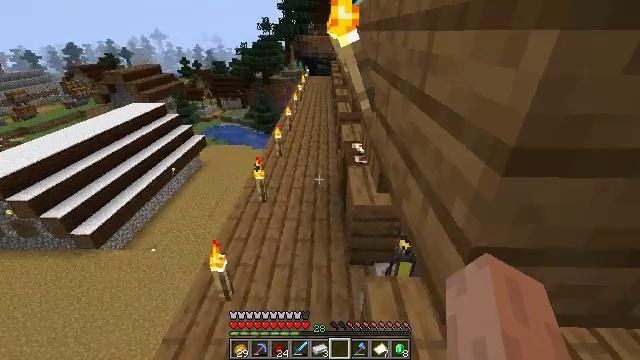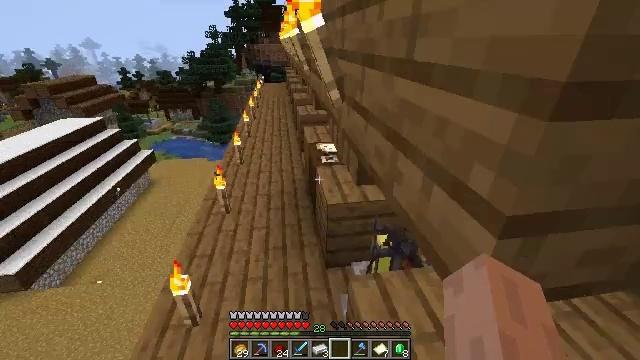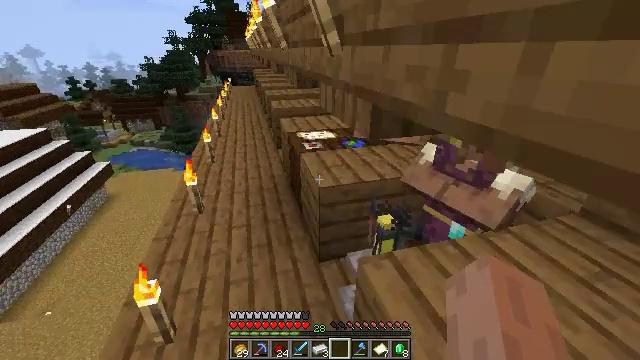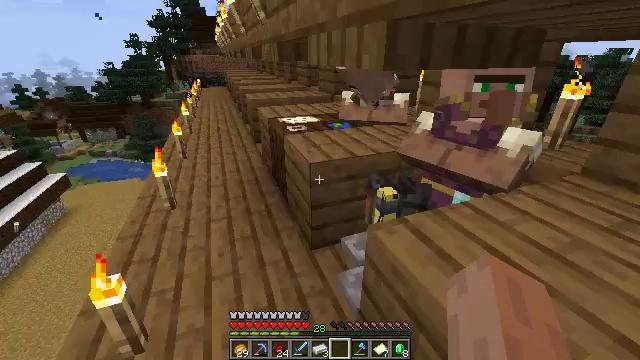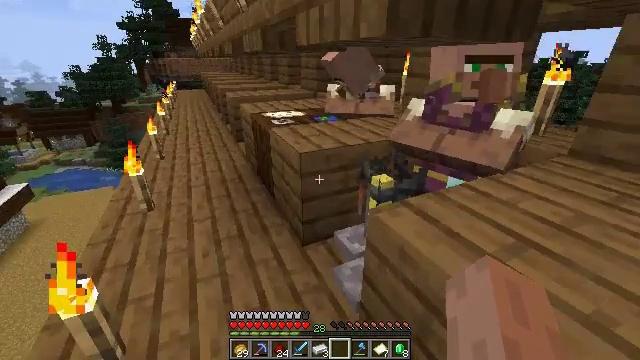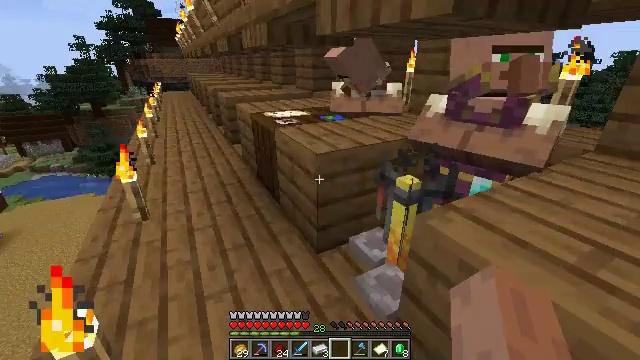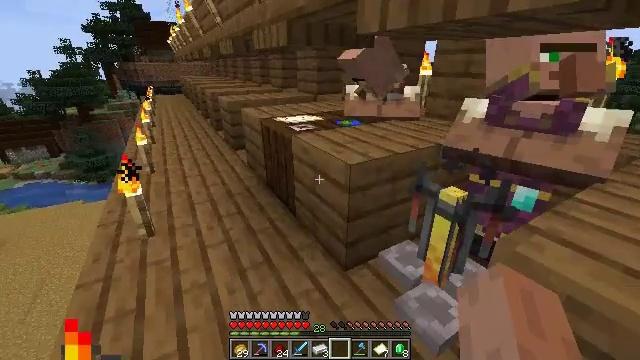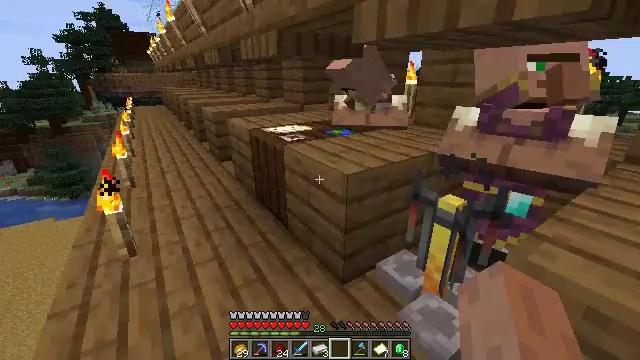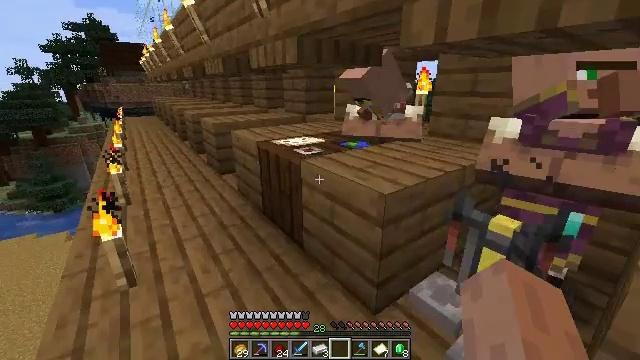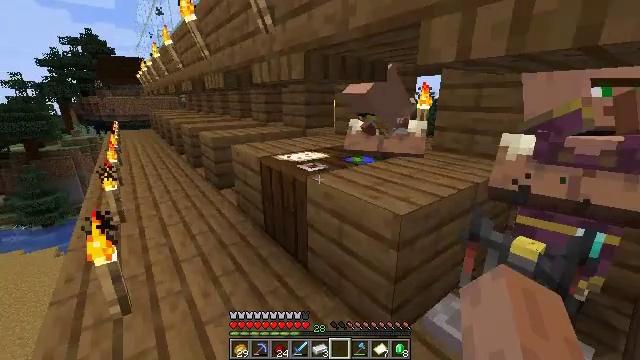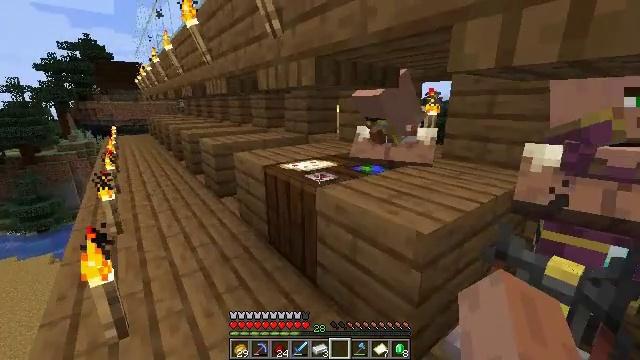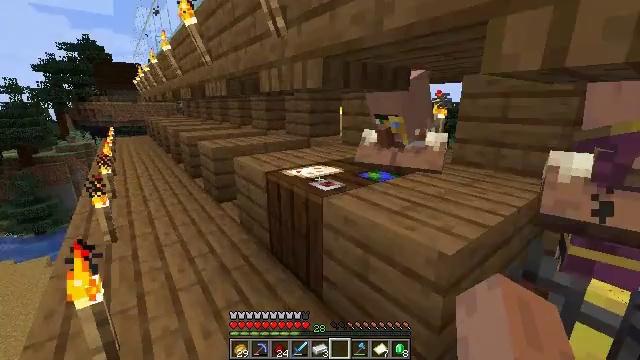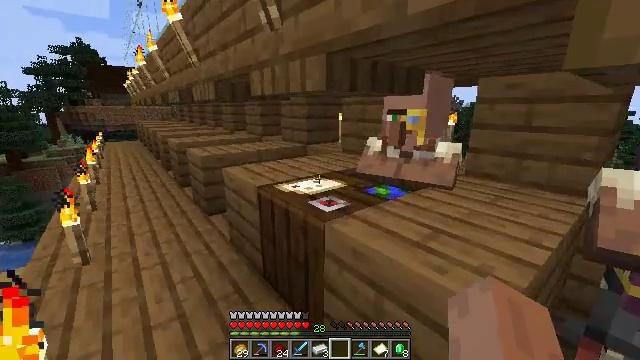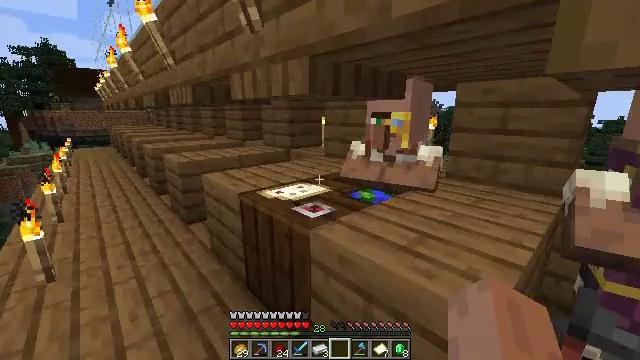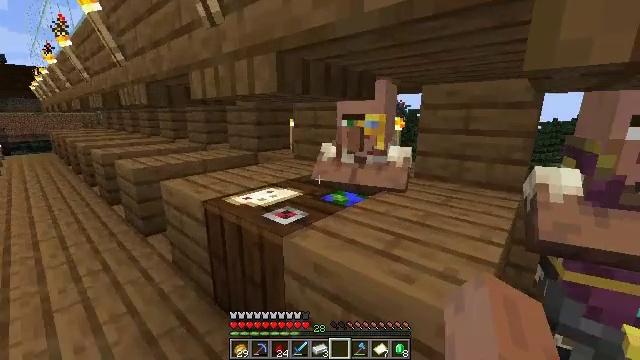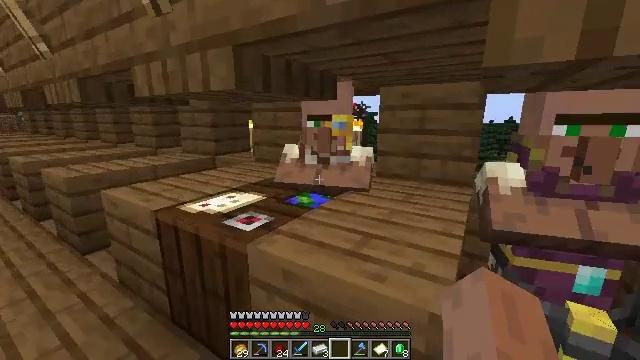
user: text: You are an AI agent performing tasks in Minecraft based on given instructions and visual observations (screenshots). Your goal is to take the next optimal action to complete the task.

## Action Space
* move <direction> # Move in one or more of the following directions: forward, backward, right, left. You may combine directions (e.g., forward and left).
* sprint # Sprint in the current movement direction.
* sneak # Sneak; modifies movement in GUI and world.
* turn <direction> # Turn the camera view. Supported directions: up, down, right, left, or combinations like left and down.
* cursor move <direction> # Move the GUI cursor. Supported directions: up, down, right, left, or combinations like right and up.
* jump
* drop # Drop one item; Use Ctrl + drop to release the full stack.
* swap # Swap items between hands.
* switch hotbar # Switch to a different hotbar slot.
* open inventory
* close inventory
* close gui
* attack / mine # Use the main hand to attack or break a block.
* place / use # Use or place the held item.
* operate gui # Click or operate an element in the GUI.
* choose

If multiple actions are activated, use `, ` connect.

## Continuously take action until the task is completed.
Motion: motion action
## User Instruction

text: Produce an item frame by crafting it with sticks and leather.
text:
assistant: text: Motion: move forward and move left, turn right and up
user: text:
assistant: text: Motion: move forward and move left, turn right and up
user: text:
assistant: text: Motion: move forward and move left, turn right and up
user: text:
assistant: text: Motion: move forward and move left, turn right
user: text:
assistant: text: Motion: move forward and move left, turn right
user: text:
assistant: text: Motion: move forward and move left, turn right
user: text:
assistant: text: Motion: move forward and move left, turn right and up
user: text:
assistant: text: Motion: move forward and move left, turn right and up
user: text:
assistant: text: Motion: move forward and move left, turn right and up
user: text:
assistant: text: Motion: move forward, turn up
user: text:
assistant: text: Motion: move forward
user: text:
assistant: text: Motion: move forward
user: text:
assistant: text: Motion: turn right
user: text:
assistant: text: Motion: turn right
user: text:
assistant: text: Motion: turn right
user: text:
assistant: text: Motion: turn right and up
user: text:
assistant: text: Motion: turn right and up
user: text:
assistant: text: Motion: move forward and move left
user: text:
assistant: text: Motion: move forward and move left
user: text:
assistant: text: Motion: move forward and move left
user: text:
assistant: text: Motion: move forward and move left, turn right and up
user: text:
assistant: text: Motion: move left, turn right and up
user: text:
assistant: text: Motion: turn right and up
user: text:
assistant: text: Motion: turn right
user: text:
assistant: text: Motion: no_op
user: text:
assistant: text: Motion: use / place
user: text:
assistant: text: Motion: use / place
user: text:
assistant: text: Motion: use / place
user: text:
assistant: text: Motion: use / place
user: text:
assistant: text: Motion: no_op